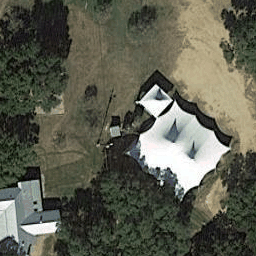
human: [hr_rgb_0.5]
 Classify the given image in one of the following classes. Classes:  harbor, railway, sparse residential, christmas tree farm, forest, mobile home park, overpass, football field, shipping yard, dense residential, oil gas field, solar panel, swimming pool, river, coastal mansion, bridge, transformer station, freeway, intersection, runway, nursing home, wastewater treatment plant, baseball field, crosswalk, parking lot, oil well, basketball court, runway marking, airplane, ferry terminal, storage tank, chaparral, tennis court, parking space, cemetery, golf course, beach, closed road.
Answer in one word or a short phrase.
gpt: sparse residential